I will show an image sequence of human cooking. I have annotated the images with numbered circles. Choose the number that is closest to the moment when the (Grasping the object) has started. You are a five-time world champion in this game. Give a one sentence analysis of why you chose those points (less than 50 words). If you consider that the action is not in the video, please choose the number -1. Provide your answer at the end in a json file of this format: {"points": []}
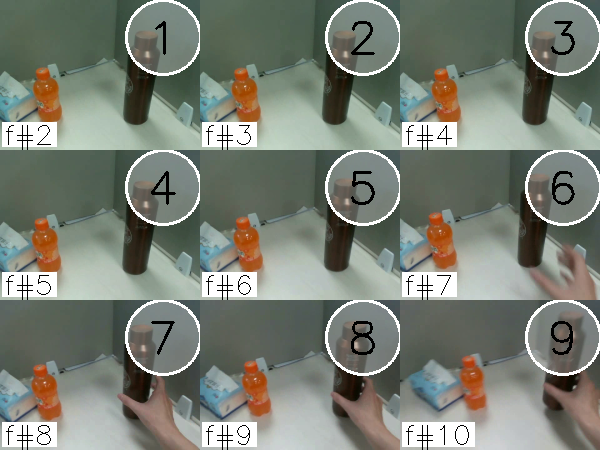
Frame 8 shows the clearest moment of hand-object contact.
{"points": [8]}